Field crop: maize
Growth stage: 1
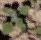
Species: chenopodium